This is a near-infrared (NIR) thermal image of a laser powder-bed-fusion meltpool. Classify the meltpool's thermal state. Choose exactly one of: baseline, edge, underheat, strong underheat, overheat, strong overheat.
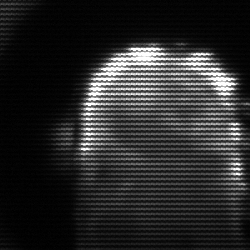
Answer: baseline